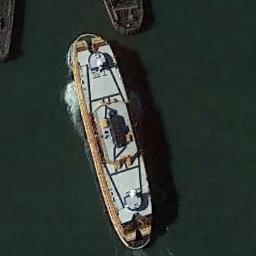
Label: ship